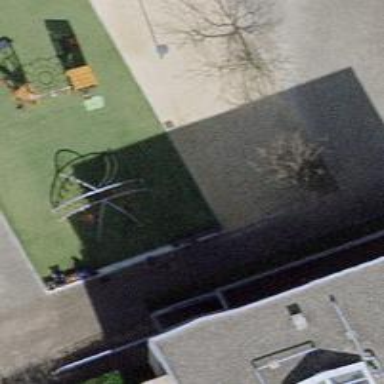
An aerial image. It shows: Playground area for leisure land.